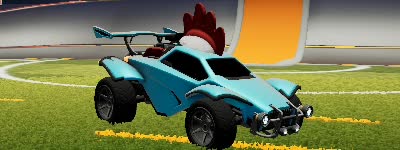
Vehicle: octane